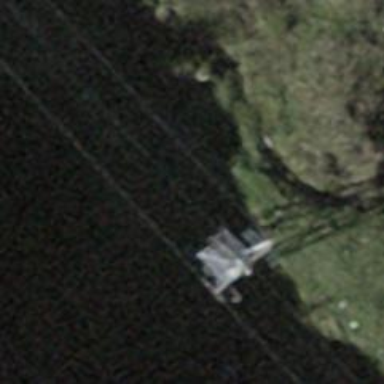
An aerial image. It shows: Pylon for aerialway.